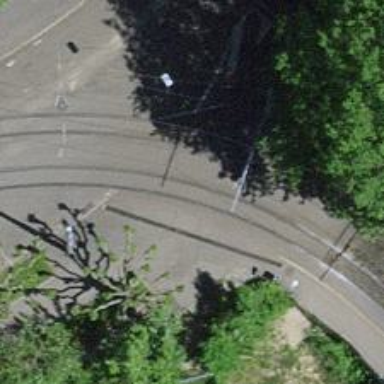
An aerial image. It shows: Crossing for the railway.